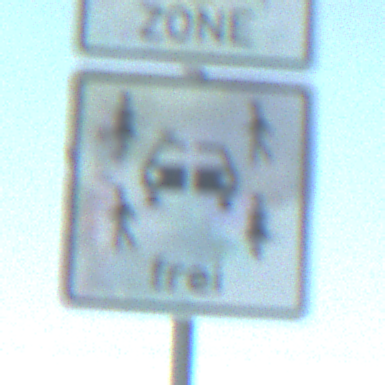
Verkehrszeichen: CarsharingfahrzeugeFrei
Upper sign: BeginnEingeschraenktesHalteverbotZone
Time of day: SunriseSunset
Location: Outdoor (Nature)
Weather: Clear
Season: Winter
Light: Natural